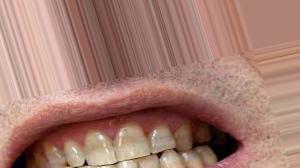
Condition: Tooth Discoloration